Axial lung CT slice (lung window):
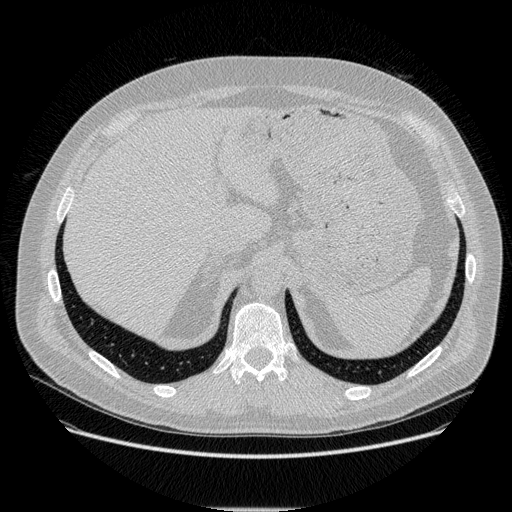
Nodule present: no